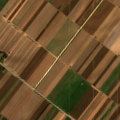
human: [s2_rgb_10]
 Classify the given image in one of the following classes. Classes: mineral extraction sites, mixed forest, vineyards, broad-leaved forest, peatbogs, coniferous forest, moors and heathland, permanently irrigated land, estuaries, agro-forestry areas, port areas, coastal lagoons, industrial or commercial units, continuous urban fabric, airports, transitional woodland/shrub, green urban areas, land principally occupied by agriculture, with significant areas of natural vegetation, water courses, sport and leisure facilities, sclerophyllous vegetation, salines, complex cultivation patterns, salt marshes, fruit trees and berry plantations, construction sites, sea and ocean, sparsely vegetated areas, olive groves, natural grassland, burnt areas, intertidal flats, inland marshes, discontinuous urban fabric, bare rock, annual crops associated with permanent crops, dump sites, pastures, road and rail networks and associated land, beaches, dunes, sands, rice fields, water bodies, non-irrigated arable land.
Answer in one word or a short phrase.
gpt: non-irrigated arable land